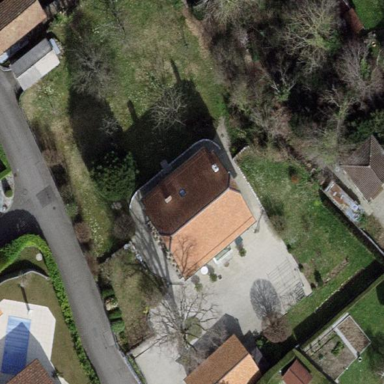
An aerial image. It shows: Garden enclosed by fence.